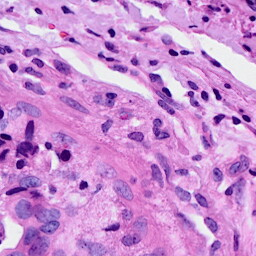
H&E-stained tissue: Breast